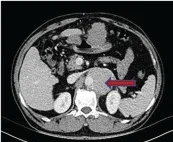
Imaging performance. (A-C) Enhanced CT of the chest and abdomen before treatment showed a dense mass shadow of soft tissue in the anterior mediastinum, multiple retroperitoneal lymph nodes enlarged and fused into a mass, and left liver occupancy.
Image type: radiology (ct)